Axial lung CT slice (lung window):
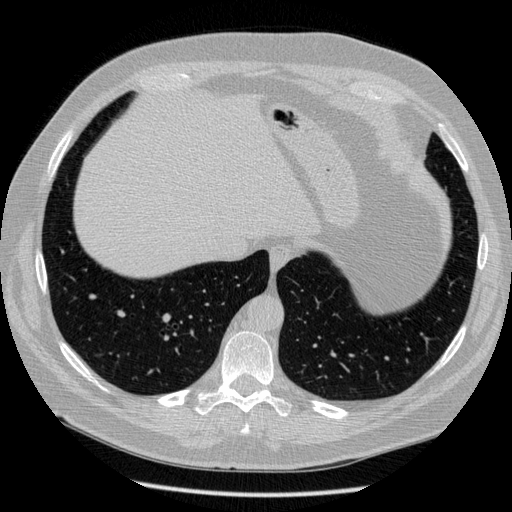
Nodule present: no